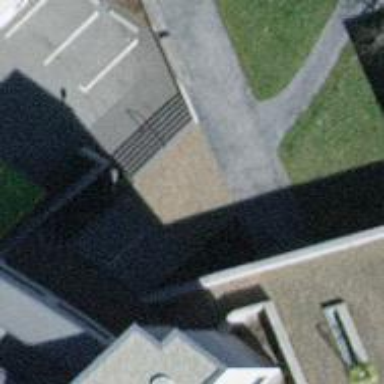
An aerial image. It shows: Footway with surface of fine gravel.